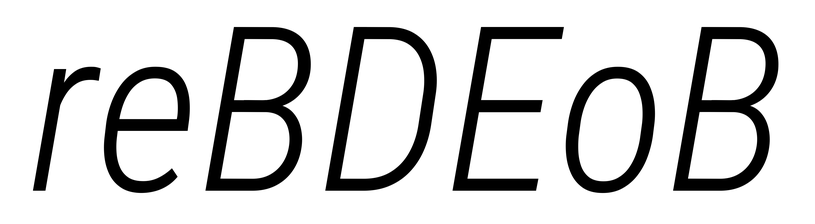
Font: Roboto-Italic_Condensed_Light_Italic